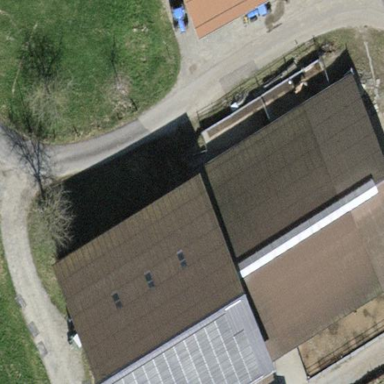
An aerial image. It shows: Farm auxiliary building.